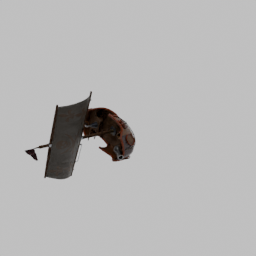
Label: mechanical